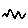
Label: zigzag